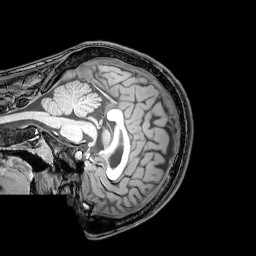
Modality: T1w
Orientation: sagittal
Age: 20
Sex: male
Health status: healthy
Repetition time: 0.081 s
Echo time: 0.037 s